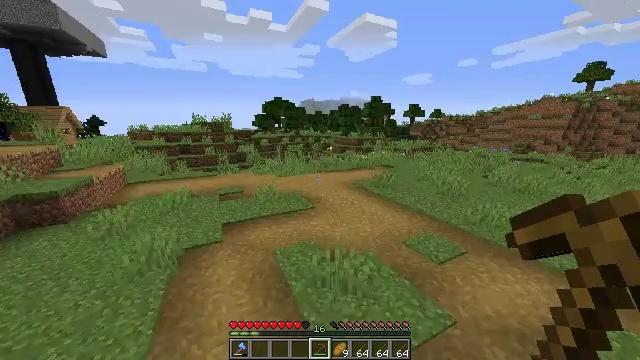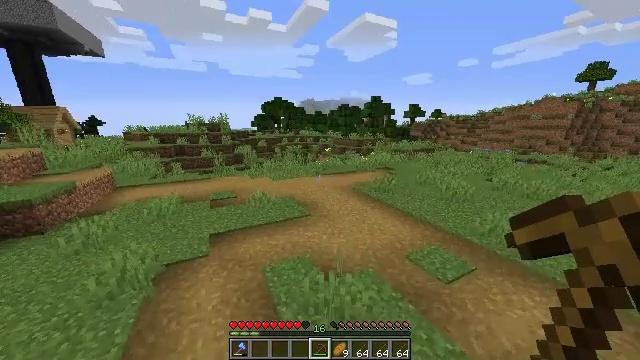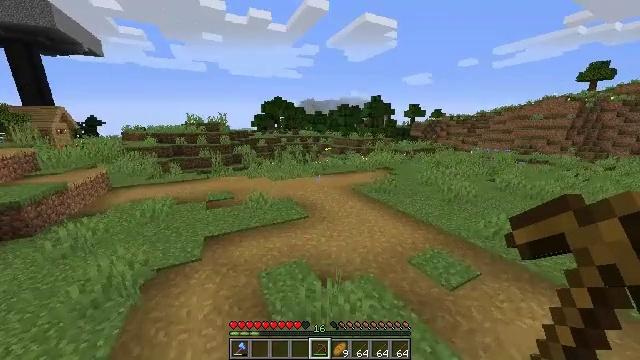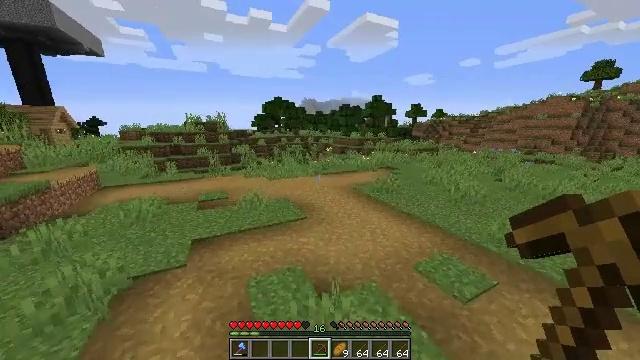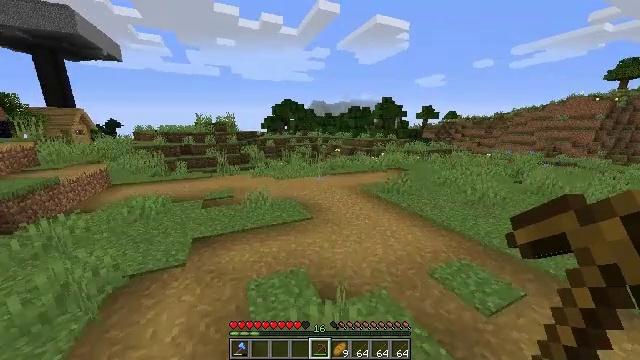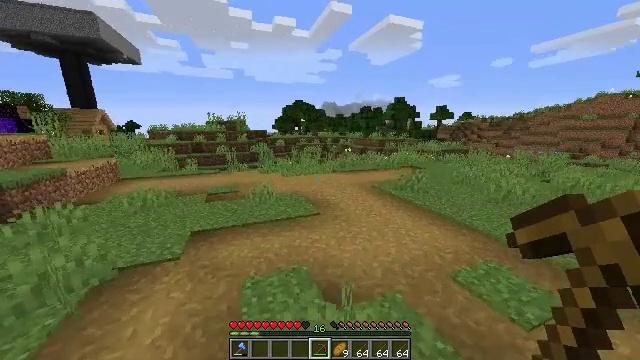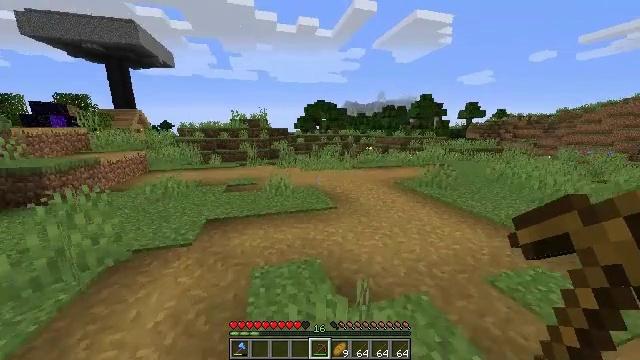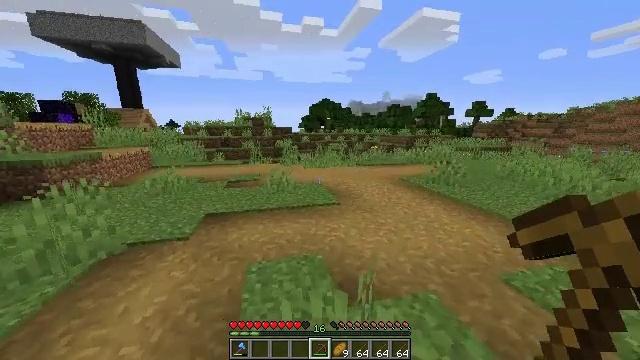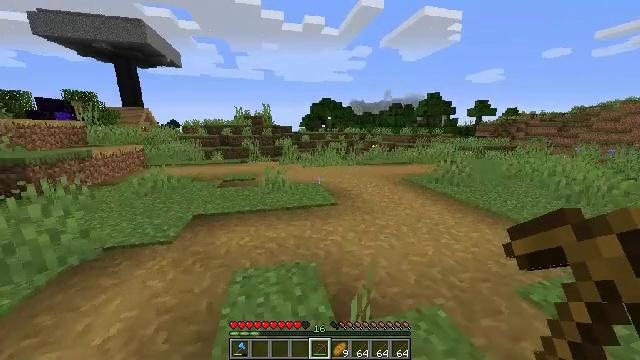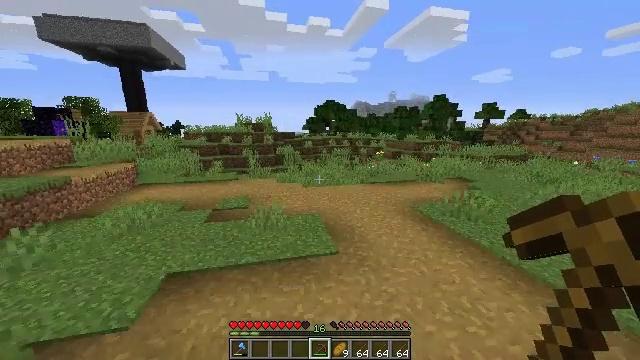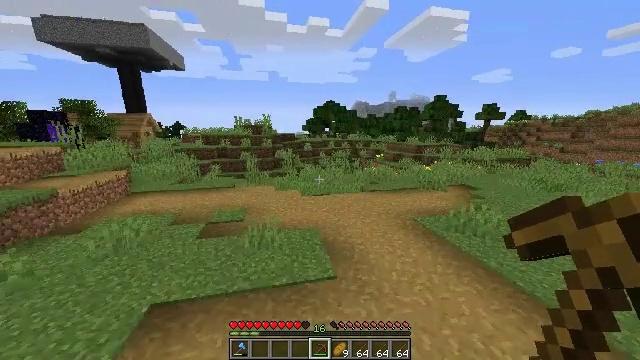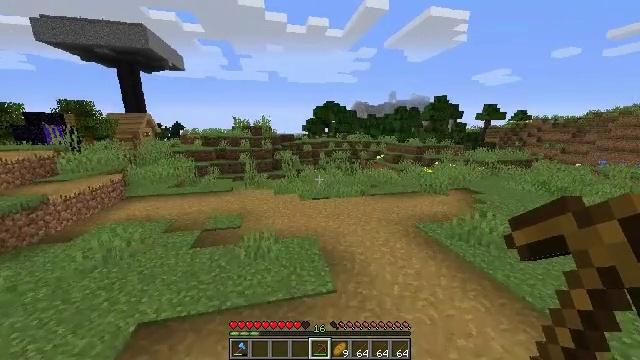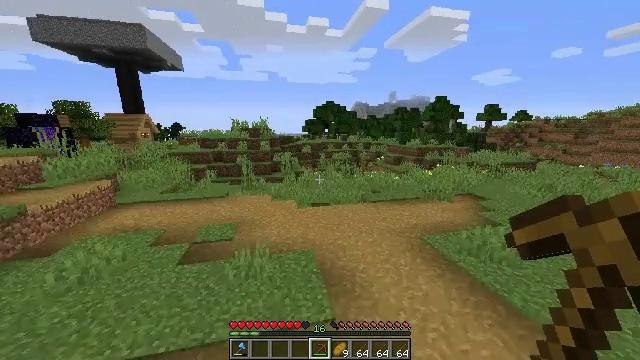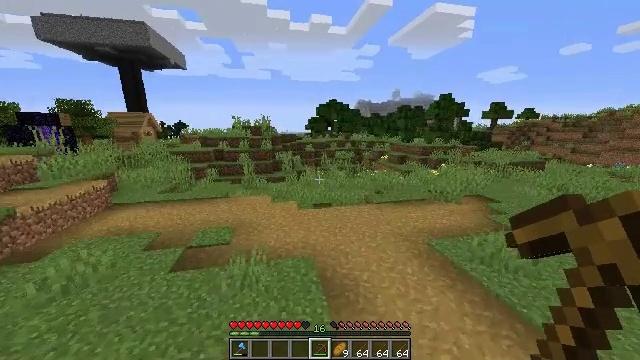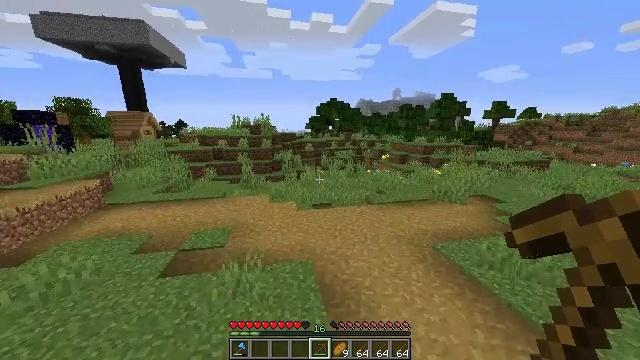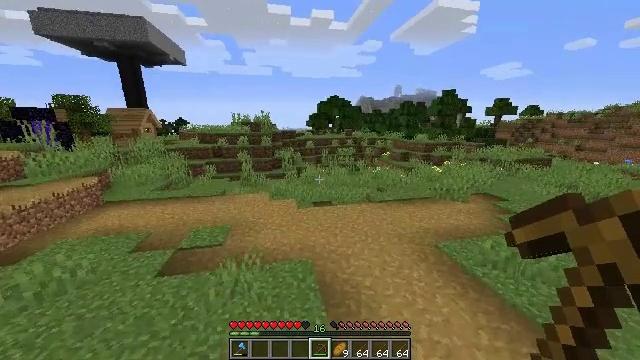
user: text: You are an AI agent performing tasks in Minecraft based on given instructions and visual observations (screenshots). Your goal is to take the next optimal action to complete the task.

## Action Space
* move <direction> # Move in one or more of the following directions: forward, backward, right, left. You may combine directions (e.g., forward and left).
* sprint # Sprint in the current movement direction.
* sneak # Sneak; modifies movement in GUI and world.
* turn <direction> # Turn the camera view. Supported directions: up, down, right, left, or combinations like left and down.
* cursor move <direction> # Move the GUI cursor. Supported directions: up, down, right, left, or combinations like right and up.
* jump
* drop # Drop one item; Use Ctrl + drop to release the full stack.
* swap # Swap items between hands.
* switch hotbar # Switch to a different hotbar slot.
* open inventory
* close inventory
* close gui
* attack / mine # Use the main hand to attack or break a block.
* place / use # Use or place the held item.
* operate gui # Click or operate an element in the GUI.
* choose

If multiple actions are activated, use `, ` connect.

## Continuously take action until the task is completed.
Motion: motion action
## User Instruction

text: Gather netherrack as a building material.
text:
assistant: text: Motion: move forward, sprint, jump
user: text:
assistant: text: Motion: move forward, sprint, jump
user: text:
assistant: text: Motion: move forward, sprint, jump
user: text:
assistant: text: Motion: move forward, sprint, turn left, jump
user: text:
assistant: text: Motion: move forward, sprint, turn left, jump
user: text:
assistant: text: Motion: move forward, sprint, turn left, jump
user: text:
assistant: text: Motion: move forward, sprint, turn left, jump
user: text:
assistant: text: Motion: move forward, sprint, jump
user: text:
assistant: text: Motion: move forward, sprint, turn left, jump
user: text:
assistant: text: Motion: move forward, sprint, jump
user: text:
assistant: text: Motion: move forward, sprint, jump
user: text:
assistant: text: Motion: move forward, sprint, jump
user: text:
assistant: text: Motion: move forward, sprint, jump
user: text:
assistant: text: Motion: move forward, sprint, jump
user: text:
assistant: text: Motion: move forward, sprint, jump
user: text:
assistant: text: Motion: move forward, sprint, jump
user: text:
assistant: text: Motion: move forward, sprint, jump
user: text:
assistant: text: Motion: move forward, sprint, jump
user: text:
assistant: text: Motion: move forward, sprint, turn left and down, jump
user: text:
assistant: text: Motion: move forward, sprint, turn left and down, jump
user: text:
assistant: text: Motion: move forward, sprint, turn left, jump
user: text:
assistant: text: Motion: move forward, sprint, jump
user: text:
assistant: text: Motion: move forward, sprint, jump
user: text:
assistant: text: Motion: move forward, sprint, jump
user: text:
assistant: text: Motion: move forward, sprint, jump
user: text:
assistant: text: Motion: move forward, sprint, jump
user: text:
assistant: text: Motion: move forward, sprint, jump
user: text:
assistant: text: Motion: move forward, sprint, jump
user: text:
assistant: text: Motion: move forward, sprint, jump
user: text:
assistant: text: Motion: move forward, sprint, jump